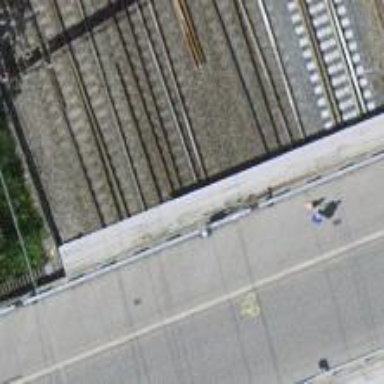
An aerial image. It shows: Single-track railway with electrified contact lines.